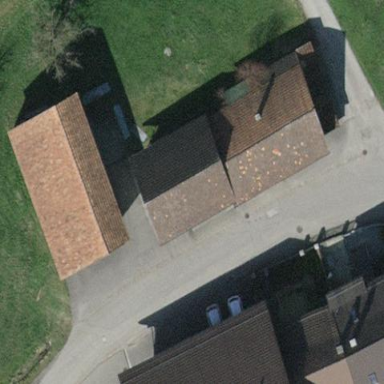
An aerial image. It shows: Shed.